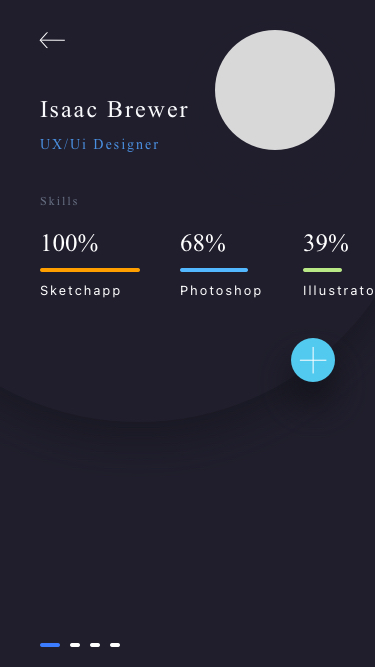
Text in this UI design:
Skills
100%
Sketchapp
68%
Photoshop
39%
Illustrator
UX/Ui Designer
Isaac Brewer